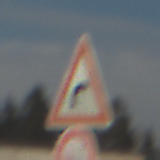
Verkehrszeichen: KurveRechts
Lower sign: VerbotUeberholenEinspurigeFahrzeuge
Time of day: MorningAfternoon
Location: Outdoor (Nature)
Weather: Clear
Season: NotSpecified
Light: Natural